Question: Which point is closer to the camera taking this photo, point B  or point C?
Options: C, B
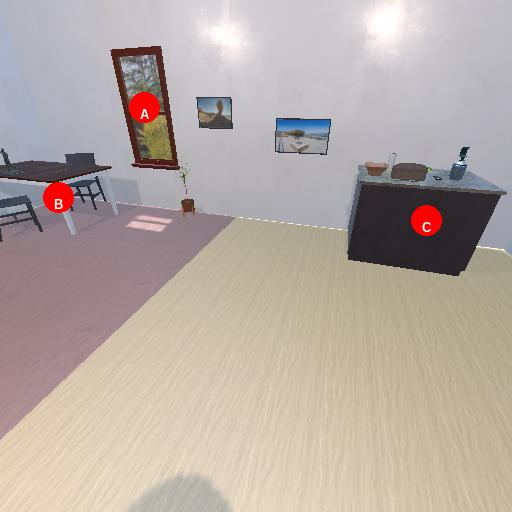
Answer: C